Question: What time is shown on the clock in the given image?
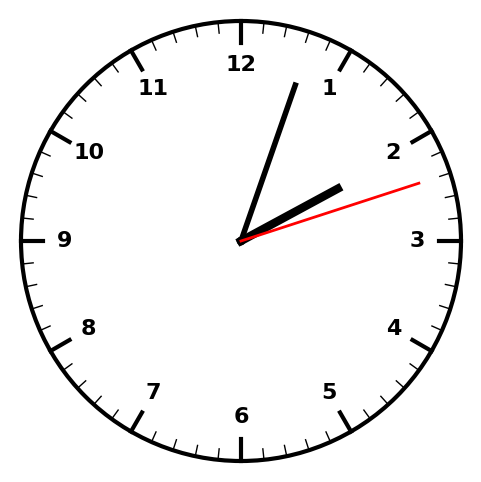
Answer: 02:03:12